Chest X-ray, PA view. Patient: 49 years old, sex M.
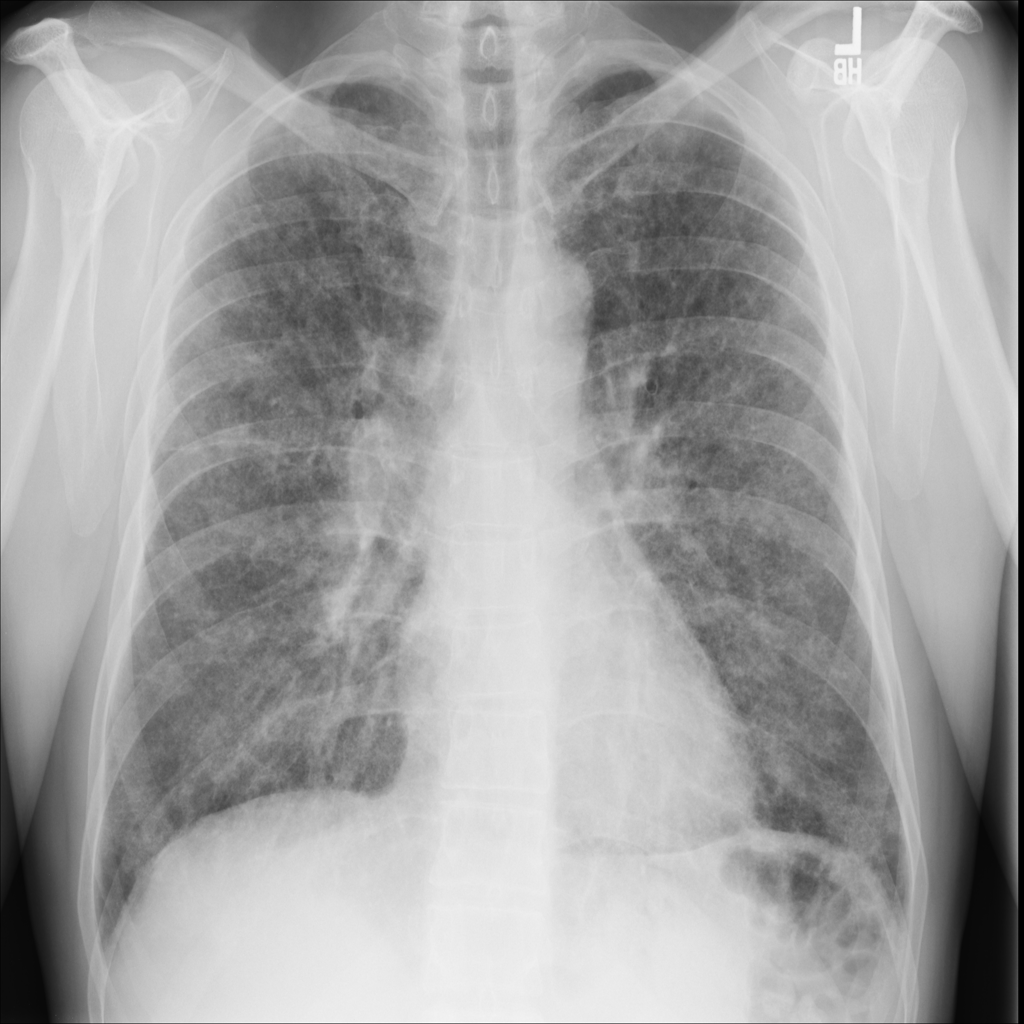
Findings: Infiltration